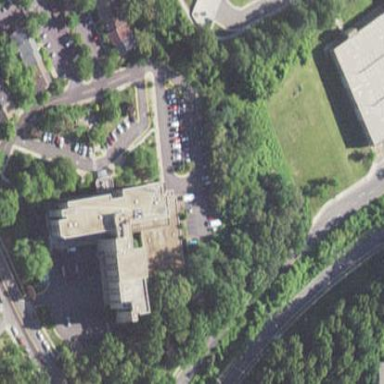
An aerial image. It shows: Nursing home.